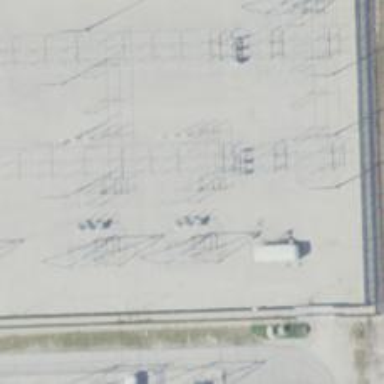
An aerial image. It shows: Switch for power supply.